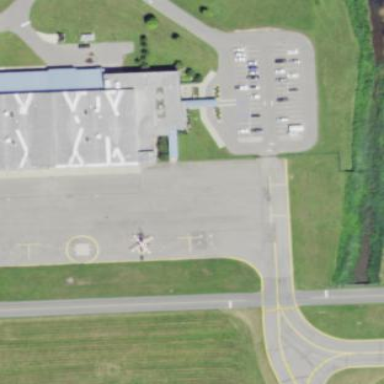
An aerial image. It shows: Apron at the airport.